Question: i want to built a vertical Tab host like the below image

i tried with the following code but the tabs are not visible
'''
getTabWidget().setOrientation(LinearLayout.VERTICAL);
'''
is it possible to implement tab host like below.if possible tell me the way to implement tab host like below.and also post the links if there are any built in project's to implement it like the below Image.
(or)
is it possible to add an activity to image view click similar to tab bar click like below
'''
mTabHost.addTab(mTabHost.newTabSpec("tab_test1").setIndicator("TAB 1").setContent(R.id.textview1));
'''
because if it is possible i will put image views and change the activities on each item click
Help me out in making the vertical tab-host.
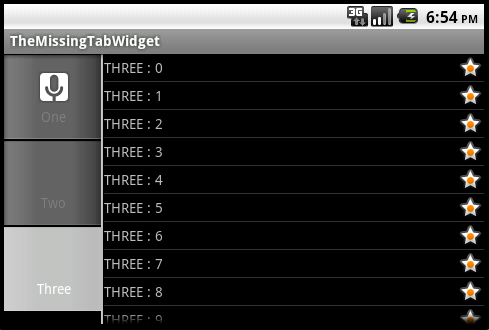
Answer: You just need to place your tab Widget in a horizontal 'LinearLayout' in your XML file:
'''
<TabHost
android:id="@android:id/tabhost"
android:layout_width="fill_parent"
android:layout_height="fill_parent"
android:layout_below="@+id/imageView3" >
<LinearLayout
android:layout_width="fill_parent"
android:layout_height="fill_parent"
android:orientation="horizontal" >
<FrameLayout
android:id="@android:id/tabcontent"
android:layout_width="0dp"
android:layout_height="0dp"
android:layout_weight="0"/>
<android.support.v4.view.ViewPager
android:id="@+id/pager"
android:layout_width="fill_parent"
android:layout_height="0dp"
android:layout_weight="1" >
</android.support.v4.view.ViewPager>
<TabWidget
android:id="@android:id/tabs"
android:layout_width="wrap_content"
android:layout_height="wrap_content"
android:orientation="horizontal"
android:layout_gravity="center_vertical">
</TabWidget>
</LinearLayout>
</TabHost>
'''
this will place the tabs to the right of the content, if you want it to the left you need to rearrange the order in the XML file.